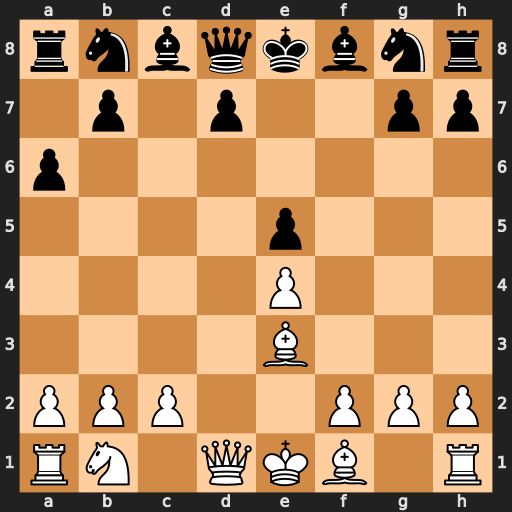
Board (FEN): rnbqkbnr/1p1p2pp/p7/4p3/4P3/4B3/PPP2PPP/RN1QKB1R
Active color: w
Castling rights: KQkq
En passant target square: -
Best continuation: Qh5+ g6 Qxe5+